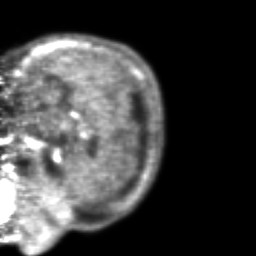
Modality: PET
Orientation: sagittal
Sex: female
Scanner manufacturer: ge